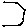
Label: hexagon